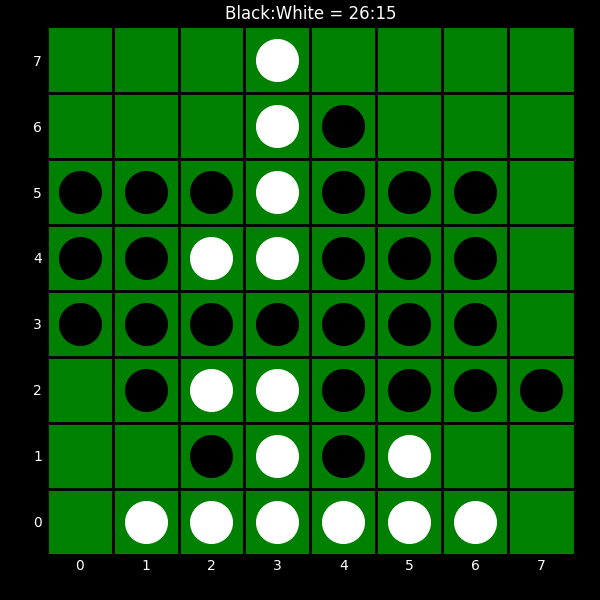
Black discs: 26
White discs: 15